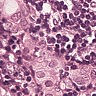
Metastatic tissue present: yes